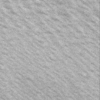
Label: not_dusty